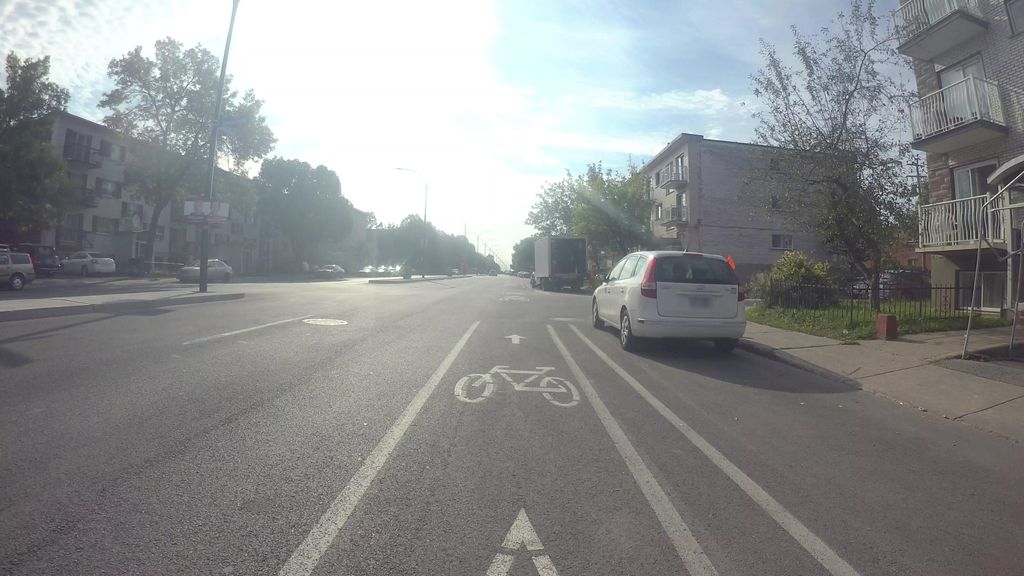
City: montreal